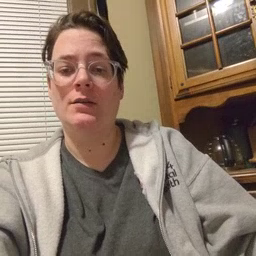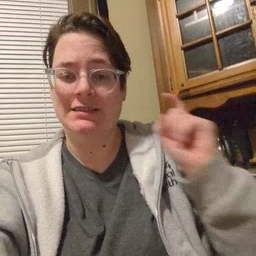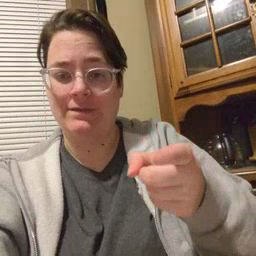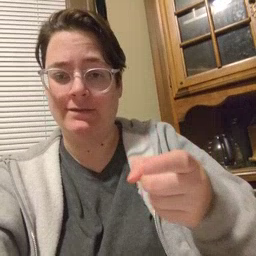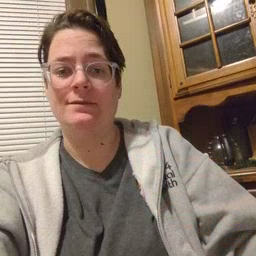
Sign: gift